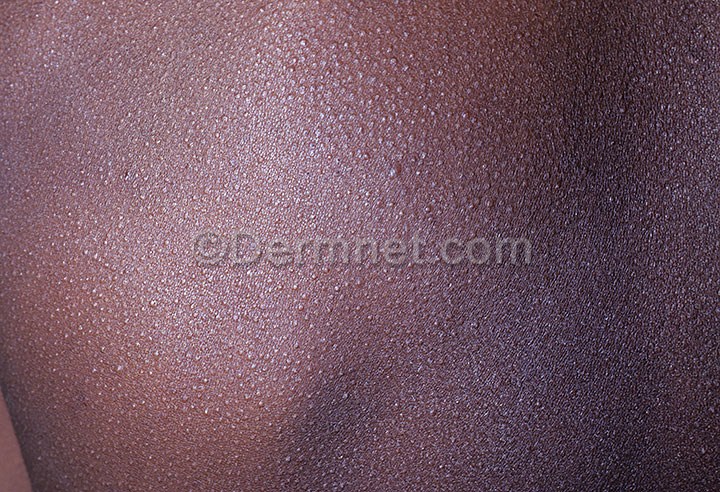
Disease: Cellulitis Impetigo and other Bacterial Infections